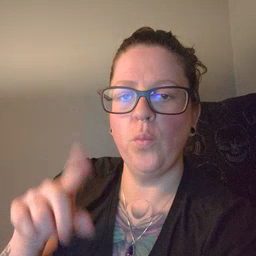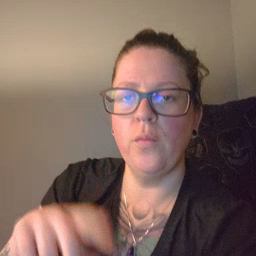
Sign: for